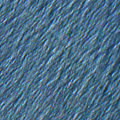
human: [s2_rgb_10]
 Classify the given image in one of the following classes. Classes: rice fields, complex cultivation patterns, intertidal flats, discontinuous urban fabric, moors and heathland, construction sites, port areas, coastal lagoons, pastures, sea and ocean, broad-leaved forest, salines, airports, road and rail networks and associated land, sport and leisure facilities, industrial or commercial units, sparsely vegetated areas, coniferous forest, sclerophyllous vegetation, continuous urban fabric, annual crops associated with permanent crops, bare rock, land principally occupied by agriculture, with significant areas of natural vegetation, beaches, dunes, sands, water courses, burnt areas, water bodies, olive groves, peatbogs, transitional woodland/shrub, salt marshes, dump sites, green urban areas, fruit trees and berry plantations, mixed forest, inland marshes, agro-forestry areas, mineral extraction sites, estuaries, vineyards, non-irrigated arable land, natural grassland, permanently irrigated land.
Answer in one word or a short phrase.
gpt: sea and ocean